Question: All the examples I've seen use "getElementById" to get the single element, and then change that style for that singular element.
I'm in the situation where I need to modify all the matching elements on the page with a style. I need to change the font size, height, and width. How do I do this, and is jQuery required or optional? The reason I ask is because this site doesn't use jQuery and I'd rather not download the entire library just to accomplish this one thing.
As an example, suppose I have several elements on the page with this style:
'''
.outerContact
{
border: 0px;
margin: 7px;
float: left;
padding: 0px;
background: url(/TLSADMIN/UserControls/contactsgrid/trans-shadow.png) no-repeat bottom right; /* Most major browsers other than IE supports transparent shadow. Newer release of IE should be able to support that. */
}
.contactLarge{
height: 163px;
width: 250px;
border: 1px solid #ccc;
border-top: 1px solid #ddd;
font-family: Cambria, Cochin, Georgia, Times, "Times New Roman", serif;
font-size:small;
margin: -5px 5px 5px -5px; /* Offset the image by certain pixels to reveal the shadow, as the shadows are 6 pixels wide, offset it by that amount to get a perfect shadow */
/* Most major browsers other than IE supports transparent shadow. Newer release of IE should be able to support that. */
background-image: url('/TLSADMIN/UserControls/contactsgrid/OutlookContactGradient.png') ;
background-repeat:repeat-x;
background-position: bottom;
padding: 0px; /* Increasing this gives a white border around the image */
background-color: #f2f6f9; /* Background color of the border created by the padding */
border: 1px solid #cecece; /* A 1 pixel greyish border is applied to the white border created by the padding */
display: block; /* IE won't do well without this */
position: relative; /* Make the shadow's position relative to its image */
}
'''
And then assume I have a JavaScript function that will proportionally resize the elements above according to a slider bar. The slider bar I'm using is available from a 3rd party here:
<URL>
That slider will then pass a number that I'll use to determine how much to zoom in/out:
'''
function ResizeWindowAccordingToScrollBar(PercentChange)
{
//Locate elements
//Resize fonts, borders, all styles to zoom in/ zoom out.
}
'''
How do you recommend I handle the "PercentChange" value? I may swap out the CSS style for each matching element using a switch statment, but that may not be as smooth as other options could be.
Also, if someone wants to look at my code, a self contained sample is here:
<URL>
If you download the ComponentArt Controls, feel free to uncomment the scrollbar code.
My goal is to directly emulate the zoom feature available in Outlook 2007

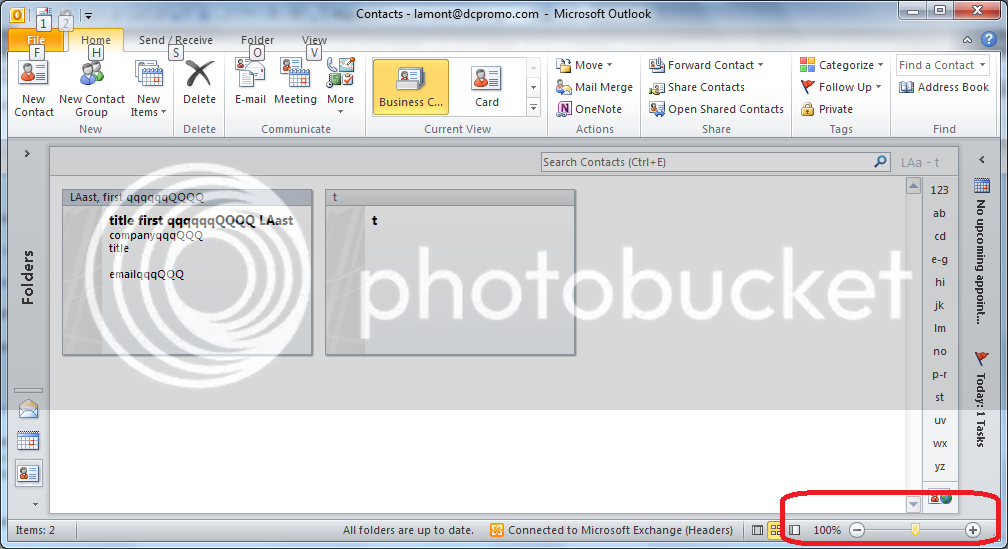
Answer: So let's say you have some HTML like this...
'''
<div>
<h2>Example</h2>
<p>This is an example</p>
<p>
Some of this content can be re-sized.
</p>
<img src="lenna.jpg" class="iconic" alt="a petty lady" />
</div>
'''
You need some of these elements to be zoomable/re-sizable. First, you need to identify those elements using <URL>; either the 'id' attribute or the 'class' attribute.
The difference between the two is an 'id' attribute has to be unique; since we need several items to be identified as zoomable, we'll use a 'class' attribute instead. We'll use an appropriate, self-evident value, like 'zoomable'.
'''
<div>
<h2>Example</h2>
<p>This is an example</p>
<div>
<h2>Example</h2>
<p>This is an example</p>
<p class="zoomable">
Some of this content can be re-sized.
</p>
<img src="lenna.jpg" class="zoomable iconic" alt="a petty lady" />
</div>
</div>
'''
Note that the '' element already had a 'class' attribute, but we can assign that element to multiple classes, according the to <URL>:
> This attribute assigns a class name or set of class names to an element. Any number of elements may be assigned the same class name or names. Multiple class names must be separated by white space characters.
So we've figured out the markup. Now for the JavaScript.
Once we've done that, you can use the 'document.getElementsByClassName(...)' function to get references to all those 'zoomable' elements:
'''
var zoomables = document.getElementByClassName('zoomable');
for(var i=0; i<zoomables.length; i++) {
zoomables[i].style.height = '100px';
zoomables[i].style.width = '100px';
zoomables[i].style.fontSize = '20px';
}
'''
... but it's not supported in Internet Explorer, so you'll have to use <URL> to determine if you need to define it instead:
'''
if(!document.getElementsByClassName) {
document.getElementsByClassName = function(className) { // this is the simplest, plainest, lowest-invested-time-and-effort
// version of getElementsByClassName one can write...
// you should probably sanitize that className input parameter a bit...
var allElements = document.getElementsByTagName('*');
for(var i=0; i<allElements.length; i++) {
if(/className/.test(allElements[i].className)) {
allElements[i].style.border = "2px solid red";
}
}
}
}
'''
This doesn't completely solve your problem, but it should set you on the right path.